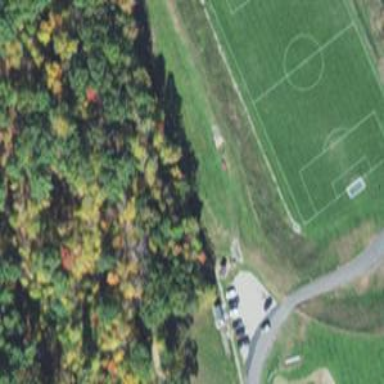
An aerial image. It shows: Disc golf course for leisure activity.